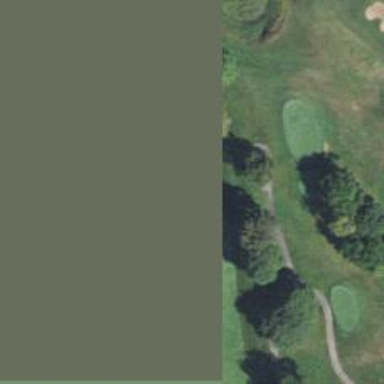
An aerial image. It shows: Golf hole.